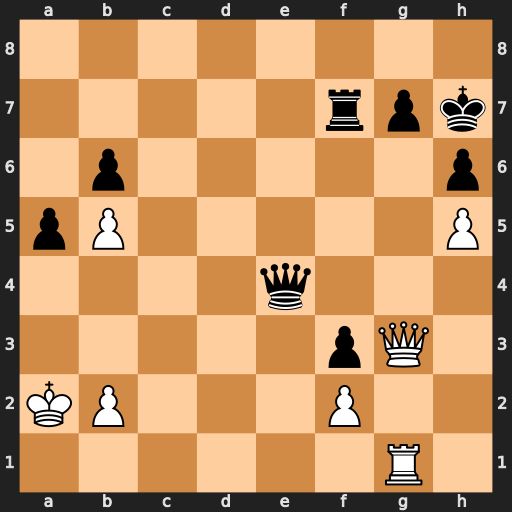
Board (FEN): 8/5rpk/1p5p/pP5P/4q3/5pQ1/KP3P2/6R1
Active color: w
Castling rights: -
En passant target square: -
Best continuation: Qg6+ Qxg6 hxg6+ Kg8 gxf7+